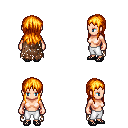
a pixel art fantasy rpg character, female body template, human, light skin, brown tattered cape, white pants, light blonde unkempt hairstyle, ghillies, four views (front, back, left, right), 2x2 character sprite sheet, small pixel art, hard edges, no anti-aliasing